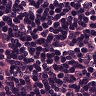
Metastatic tissue present: no